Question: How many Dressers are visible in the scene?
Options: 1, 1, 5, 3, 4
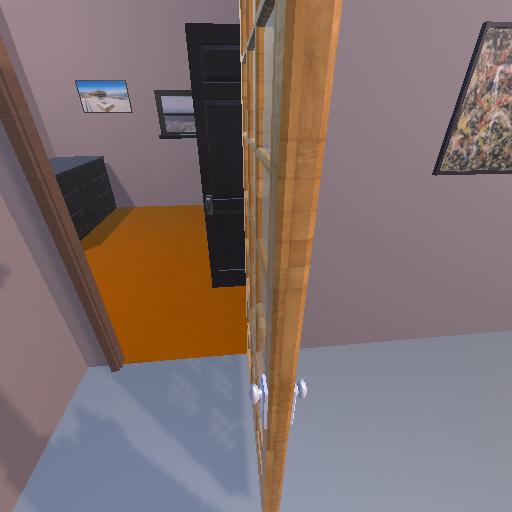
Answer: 1